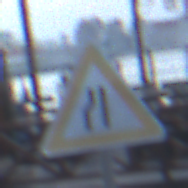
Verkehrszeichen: EinseitigVerengteFahrbahnLinks
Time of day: Dawn
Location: Outdoor (Urban)
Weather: Clear
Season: NotSpecified
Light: Natural